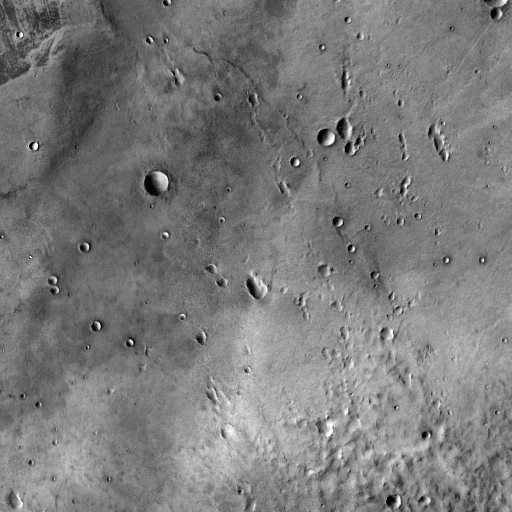
Crater classes present: Background, Other, Buried, Secondary